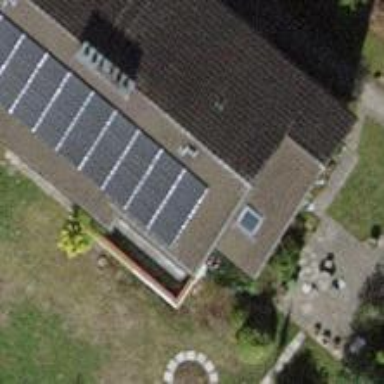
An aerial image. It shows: Solar photovoltaic panel generator producing electricity in small installation.